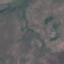
Label: HerbaceousVegetation